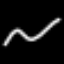
Label: squiggle